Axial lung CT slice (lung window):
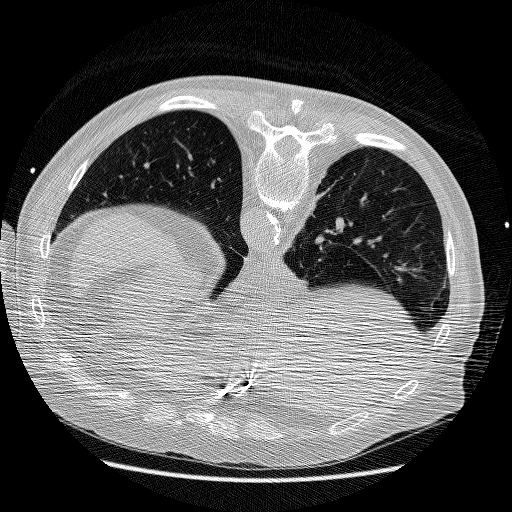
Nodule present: no